Question: I've got a problem while I'm configuring my web site in IIs 7, when I see the web I have this error:

I've already installed the redistributable and change allow aplications 32 bits to true, what do I need? I'm really desperate with this.
Thanks!
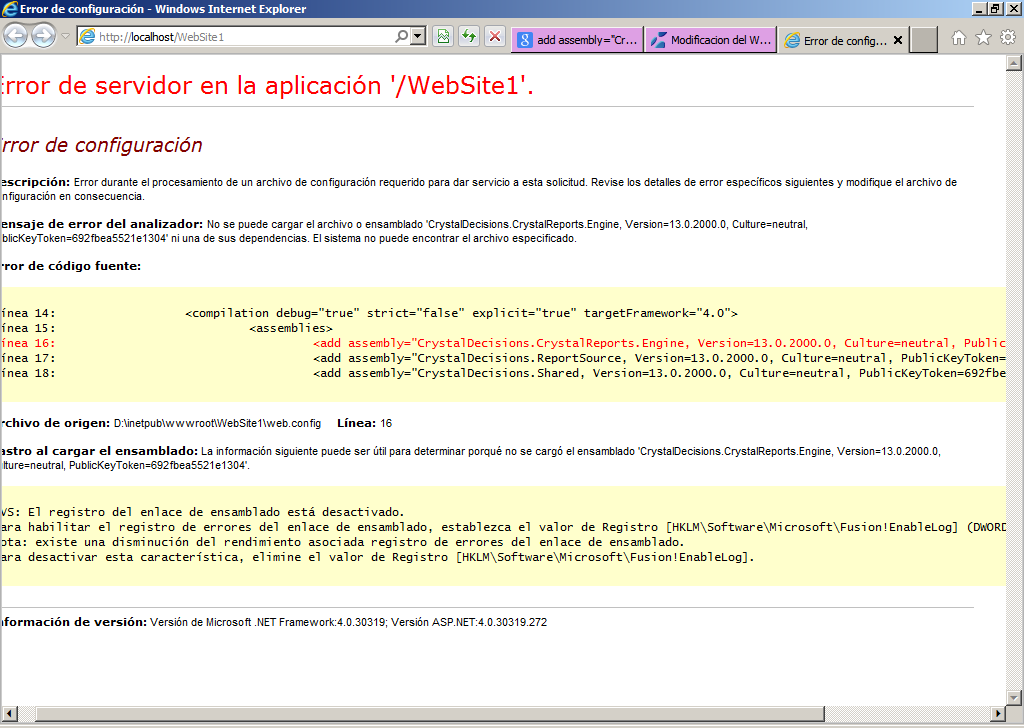
Answer: Add the Crystal report dlls to the [bin] directory of the web application.